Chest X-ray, PA view. Patient: 32 years old, sex M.
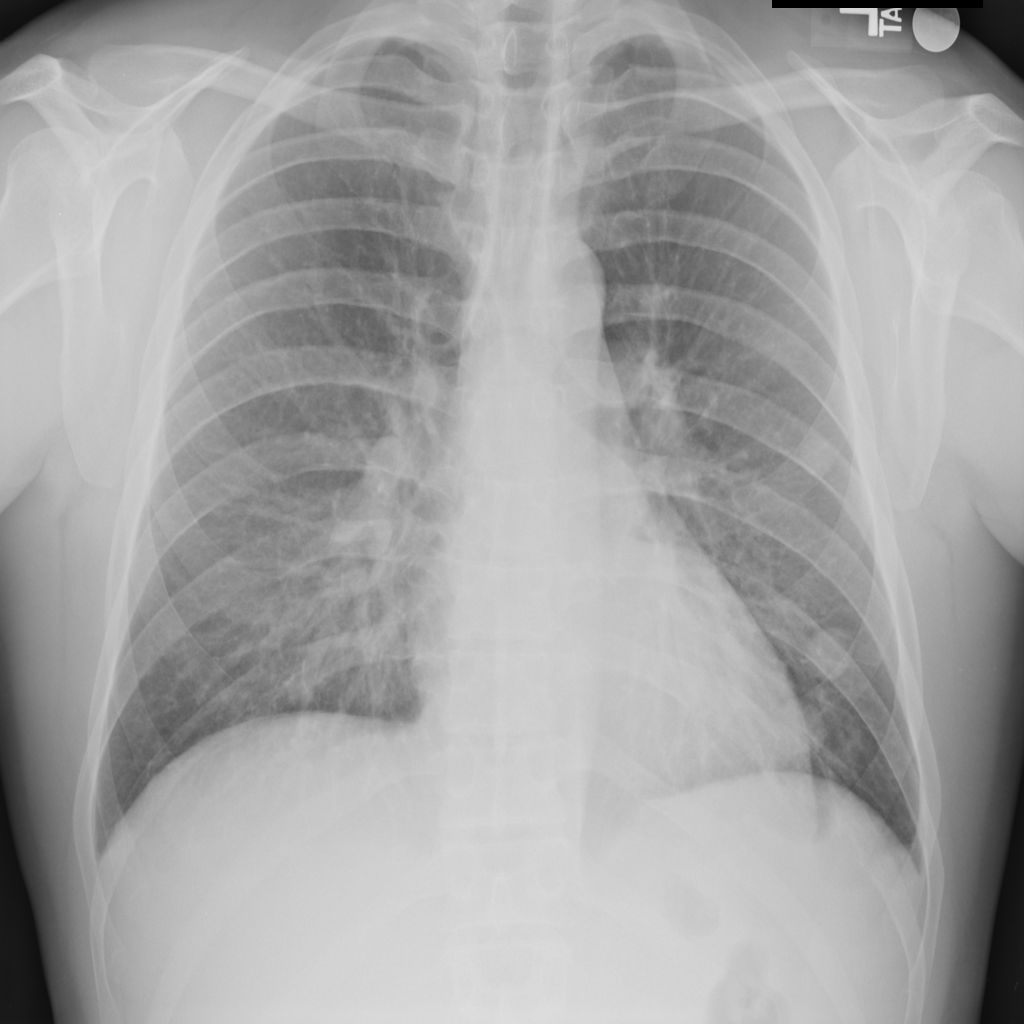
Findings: Nodule